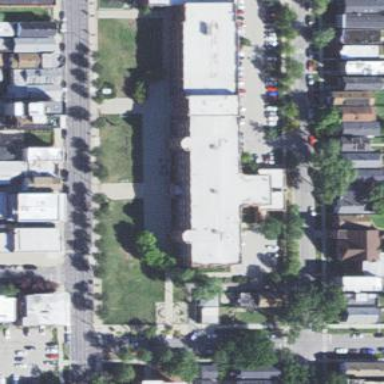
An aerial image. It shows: School building.